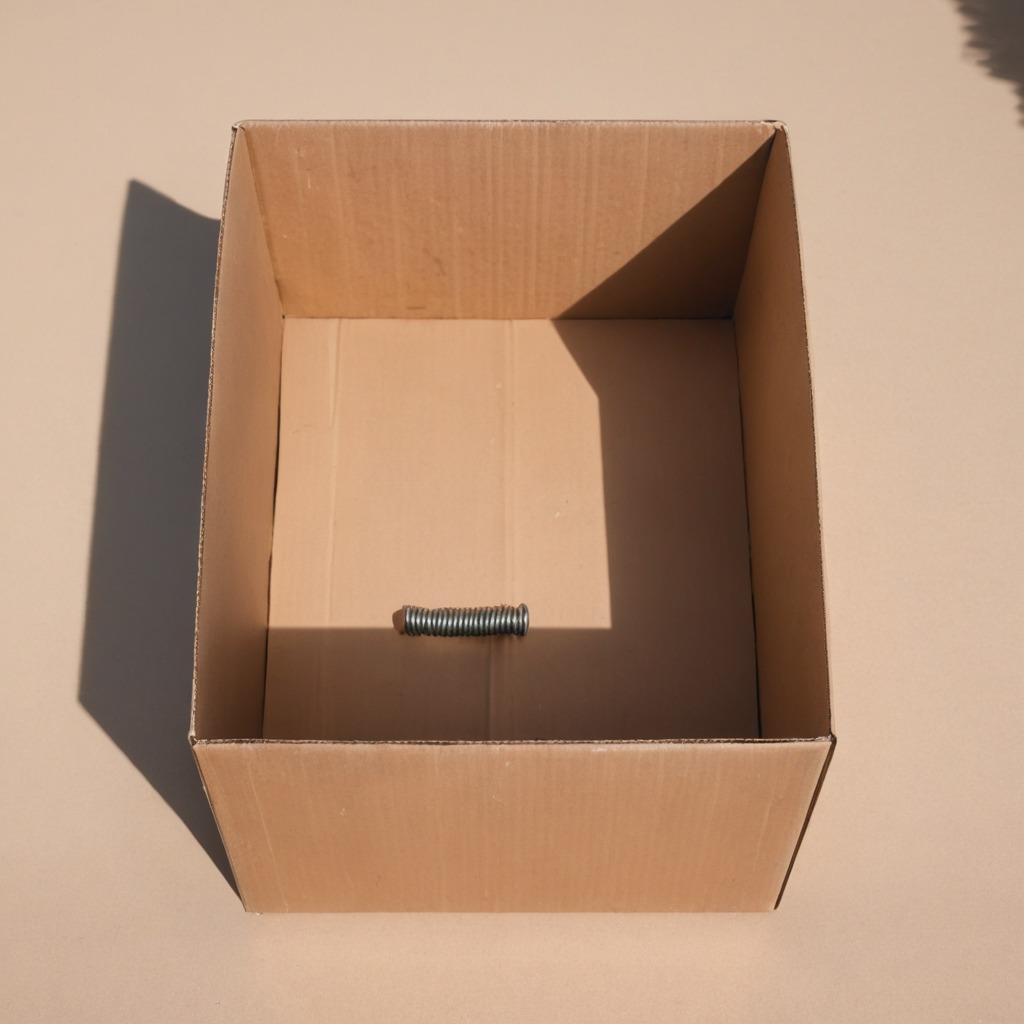
A coiled metal spring is lying on a cardboard box surface in an outdoor workshop during daytime bright natural light soft shadows slightly creased but